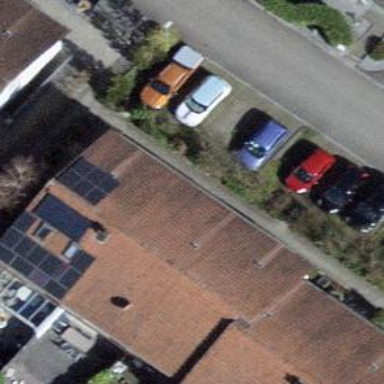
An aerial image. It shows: Terrace building.